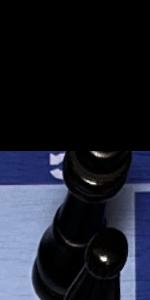
Label: King_Black